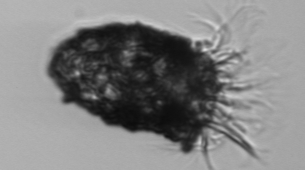
Label: Stenosemella_pacifica